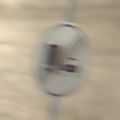
Verkehrszeichen: EndeUeberholverbotKraftfahrzeuge
Umgebung: Roofed, Tunnel
Tageszeit: Midday
Wetter: NotSpecified
Licht: Natural
Jahreszeit: NotSpecified
Kontrast: MediumContrast